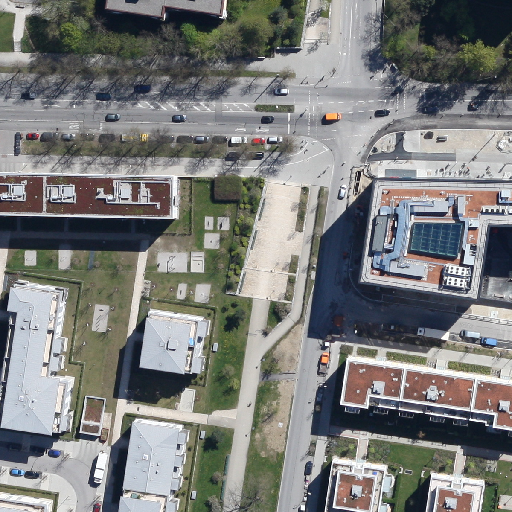
Referring expression: long truck driving on the road